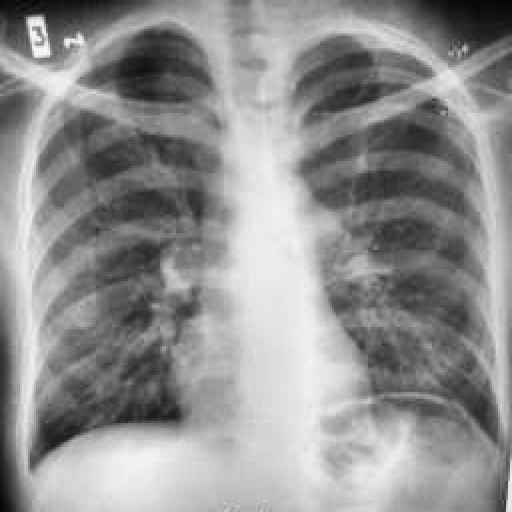
Finding: TUBERCULOSIS